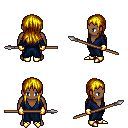
a pixel art fantasy rpg character, male body template, human, dark skin, blue robe, red pants, blonde unkempt hairstyle, gold gloves, gold boots, spear, four views (front, back, left, right), 2x2 character sprite sheet, small pixel art, hard edges, no anti-aliasing